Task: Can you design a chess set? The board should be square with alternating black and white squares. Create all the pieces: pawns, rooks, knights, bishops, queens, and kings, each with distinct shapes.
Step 323:
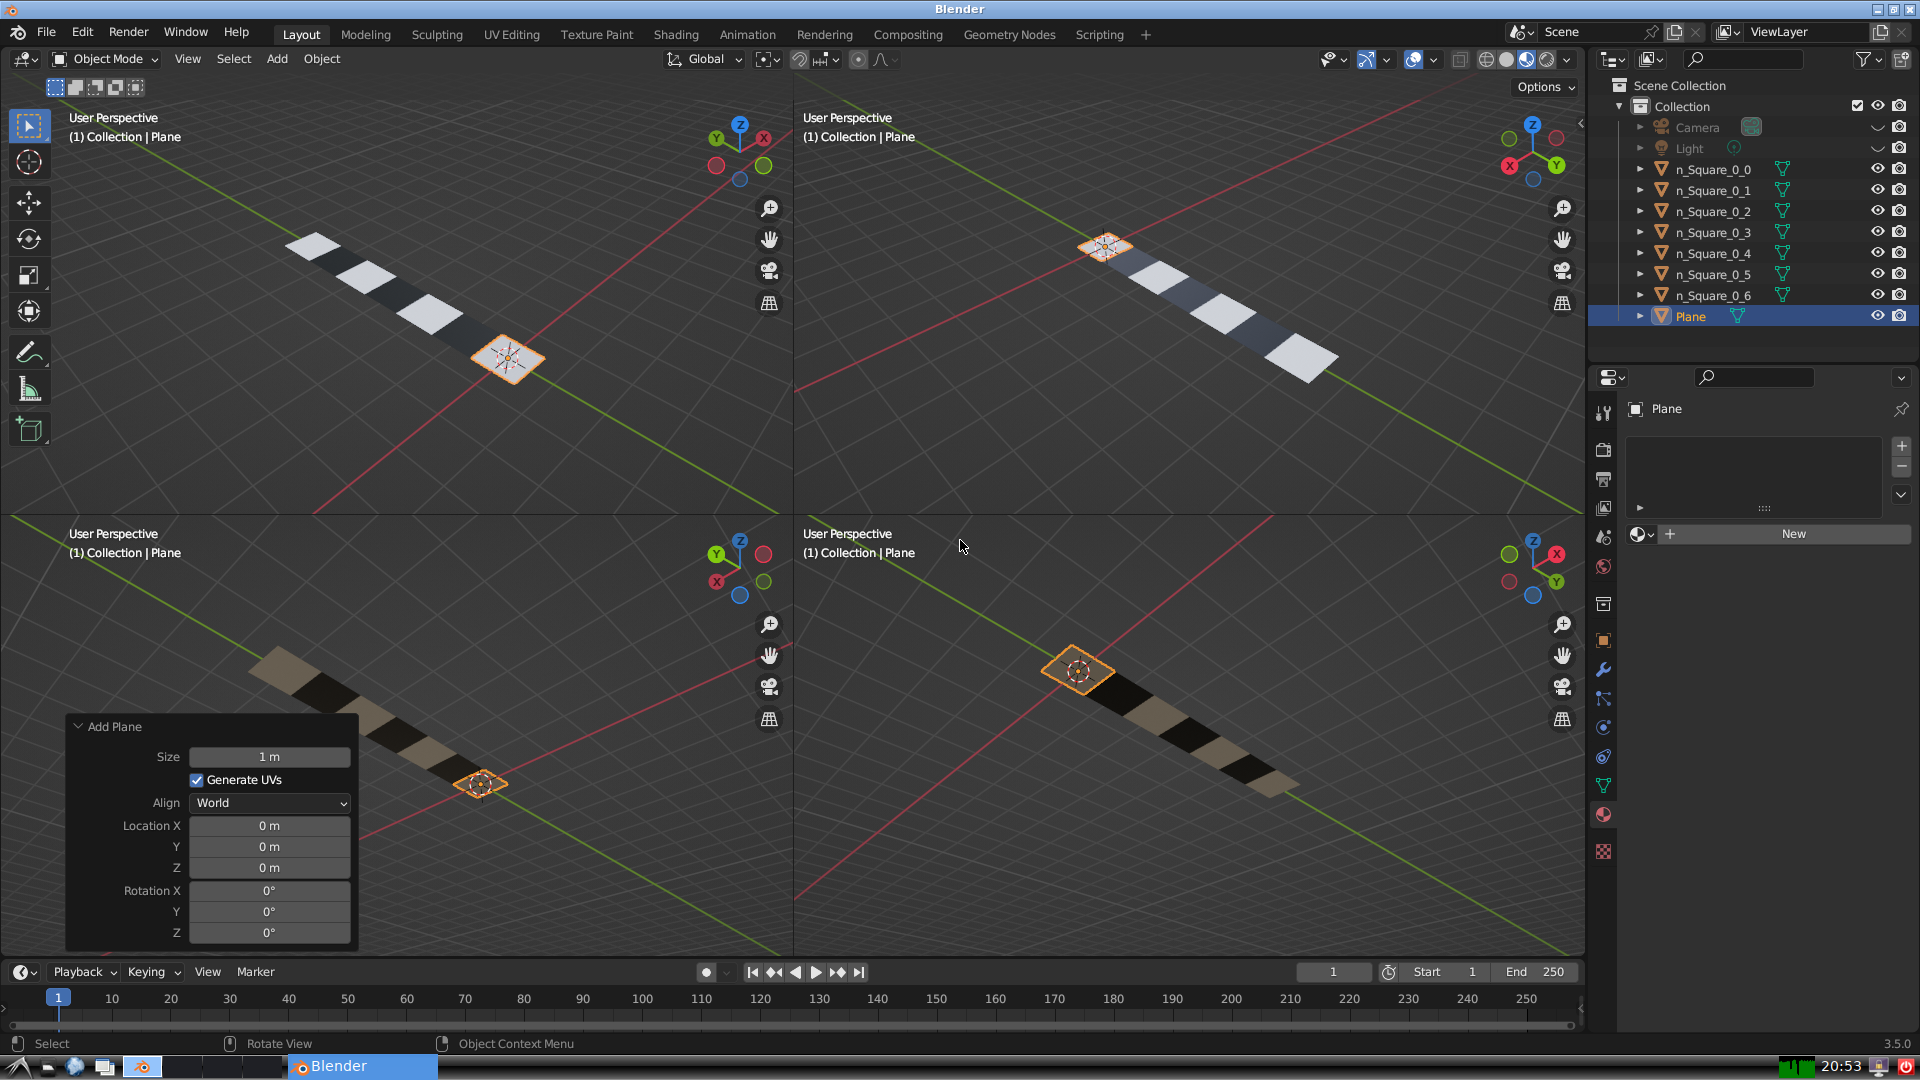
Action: {"mouse_move": [270, 826]}